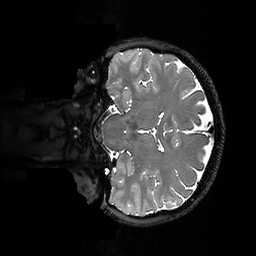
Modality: T2w
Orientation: coronal
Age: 29
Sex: female
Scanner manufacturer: ge
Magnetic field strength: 3 T
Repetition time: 3.202 s
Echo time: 0.0669 s